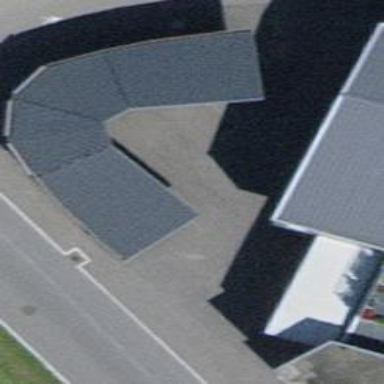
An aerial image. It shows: View of roof of building.